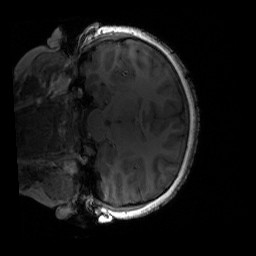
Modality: T1w
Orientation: coronal
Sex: male
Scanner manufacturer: siemens
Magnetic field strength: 3 T
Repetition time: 1.9 s
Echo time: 0.00243 s